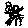
Label: square